Field crop: tomato
Growth stage: 1
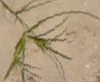
Species: cyperus